Question: In C#, I am working on a project to automatically update a separate server with an image and other form data and such... However, the PHP server isn't getting any of the POST data, it's only getting the headers and I can't figure out why.
Here is what I am sending to the server (all new lines have CRLF):
'''
POST /new_reply/1 HTTP/1.1
Host: 192.168.1.104
User-Agent: Update Bot
Cookie: SID=sib5m5lgaq66vfp2nfhpab6ug0;UID=bot
Content-Type: multipart/form-data; boundary=-----xxx
Content-Length: 1903
-----xxx
Content-Disposition: form-data; name="form_sent"
1
-----xxx
Content-Disposition: form-data; name="name"
-----xxx
Content-Disposition: form-data; name="body"
hej fra mig
-----xxx
Content-Disposition: form-data; name="image"; filename="test.jpg"
Content-Type: image/jpeg
(image data)
-----xxx
Content-Disposition: form-data; name="post"
Post
-----xxx--
'''
Here is the image with the hidden characters show of the request:

Here is the PHP print_r of $_REQUEST on the page /new_reply/1:
'''
Array
(
[reply] => 1
[SID] => sib5m5lgaq66vfp2nfhpab6ug0
[UID] => bot
)
'''
As you can see, none of the post is coming through...
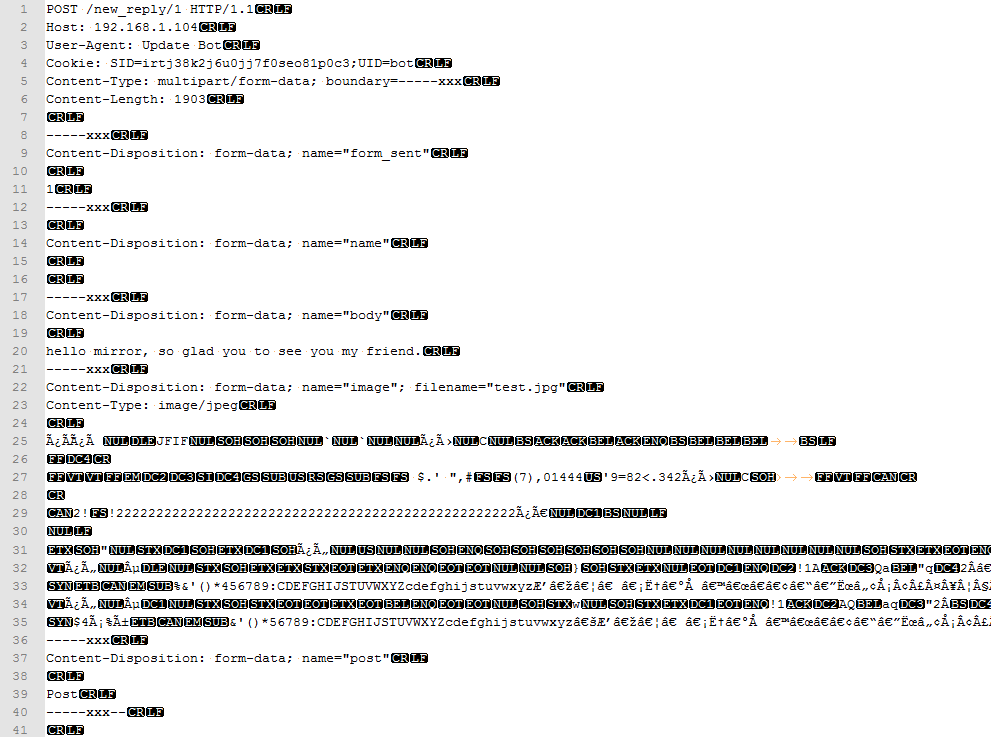
Answer: I'm pretty sure that the boundary specified in the 'Content-Type' header is wrong. It should be something like this:
'''
Content-Type: multipart/form-data; boundary=RANDOM_STRING_BOUNDARY
--RANDOM_STRING_BOUNDARY
Content-Disposition: form-data; name="image_name"
Monkey
--RANDOM_STRING_BOUNDARY
Content-Disposition: form-data; name="photo"; filename="monkey.png"
Content-Type: image/png
[ here would be the png file in binary form ]
--RANDOM_STRING_BOUNDARY--
'''
As you can see, RANDOM_STRING_BOUNDARY has no hyphens prepended when specified in the 'Content-Type' header, only in the subsequent headers where it is actually used. Also, the last usage appends two new hyphens (but you already knew that).